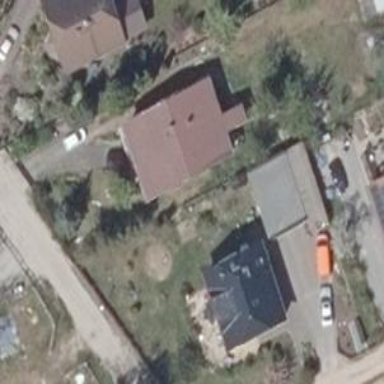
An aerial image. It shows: Detached building.